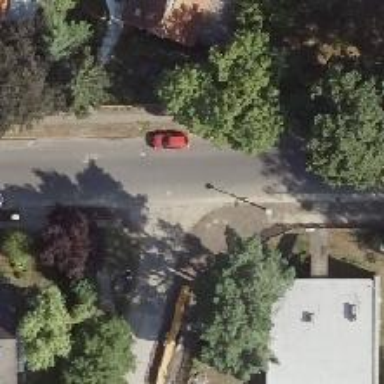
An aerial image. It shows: Residential road.